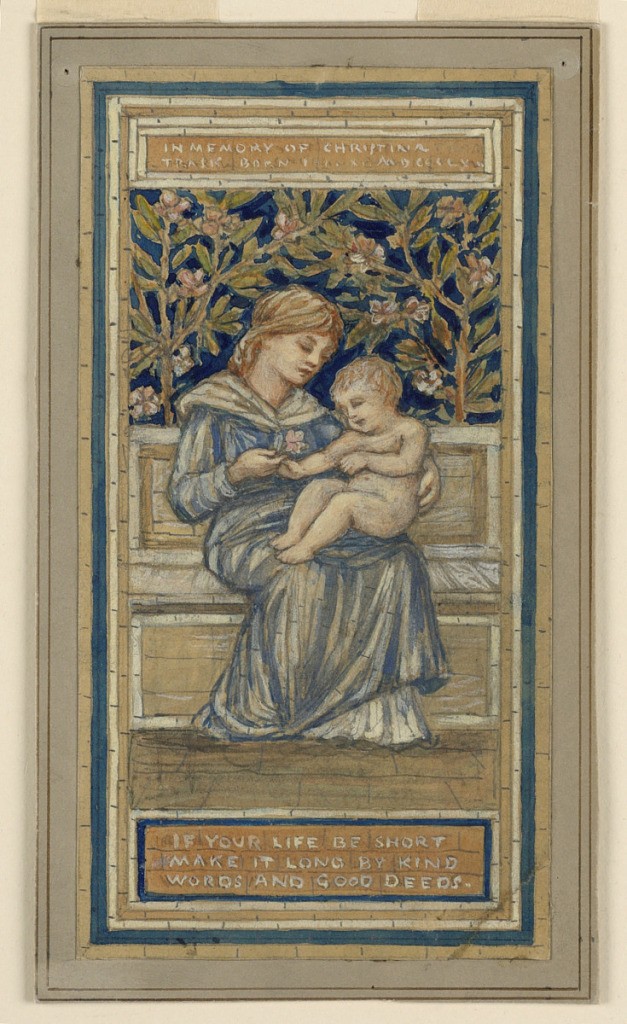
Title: Design for Stained Glass Window in Memory of Christina Trask
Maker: Francis Augustus Lathrop, American, 1849–1909
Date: ca. 1907
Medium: Brush and watercolor, white gouache, graphite on brown paper
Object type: Drawing
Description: A girl seated on a bench holds a child in her lap to whom she gives a flower. Blooming trees rise in the background. Written on a tablet on top, in capitals: "BORN.....MDCCCCV"; on a tablet at the bottom: "IF YOUR LIFE BE SHORT / MAKE IT LONG BY KIND / WORDS AND GOOD DEEDS." Framing stripes. Framing brown lines on the cardboard.